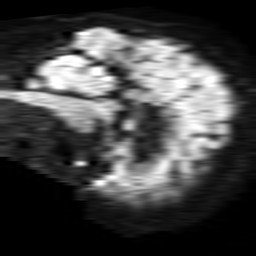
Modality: TRACE
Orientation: sagittal
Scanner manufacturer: philips
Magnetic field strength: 1.5 T
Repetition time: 3.647 s
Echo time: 0.07078 s